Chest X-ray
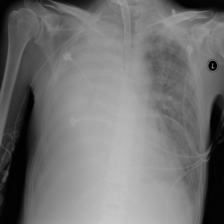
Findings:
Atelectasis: negative
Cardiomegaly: negative
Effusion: negative
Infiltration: positive
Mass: negative
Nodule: negative
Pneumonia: negative
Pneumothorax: negative
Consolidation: negative
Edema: negative
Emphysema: negative
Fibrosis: negative
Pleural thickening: negative
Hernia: negative